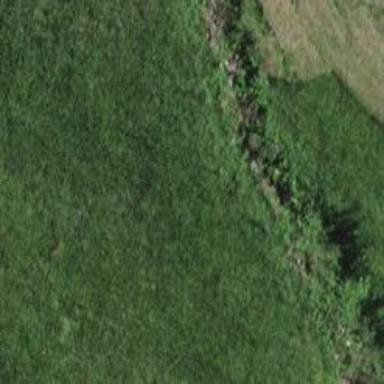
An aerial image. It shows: Dry stone wall barrier.